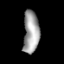
Tissue: lung
Cell type: Others
Senescence score: 0.208
Nuclear area (px): 661
Mean DAPI intensity: 160.746